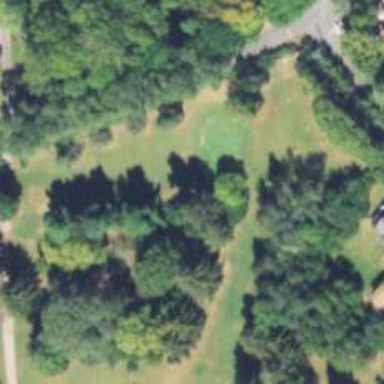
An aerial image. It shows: View of golf hole.